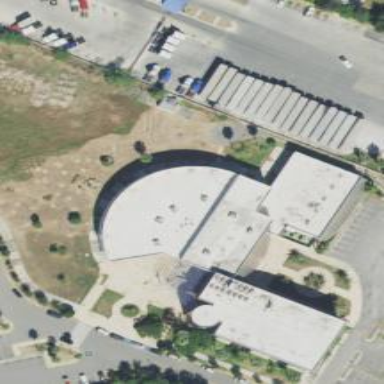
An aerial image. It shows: Building used as fitness center.